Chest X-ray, PA view. Patient: 56 years old, sex F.
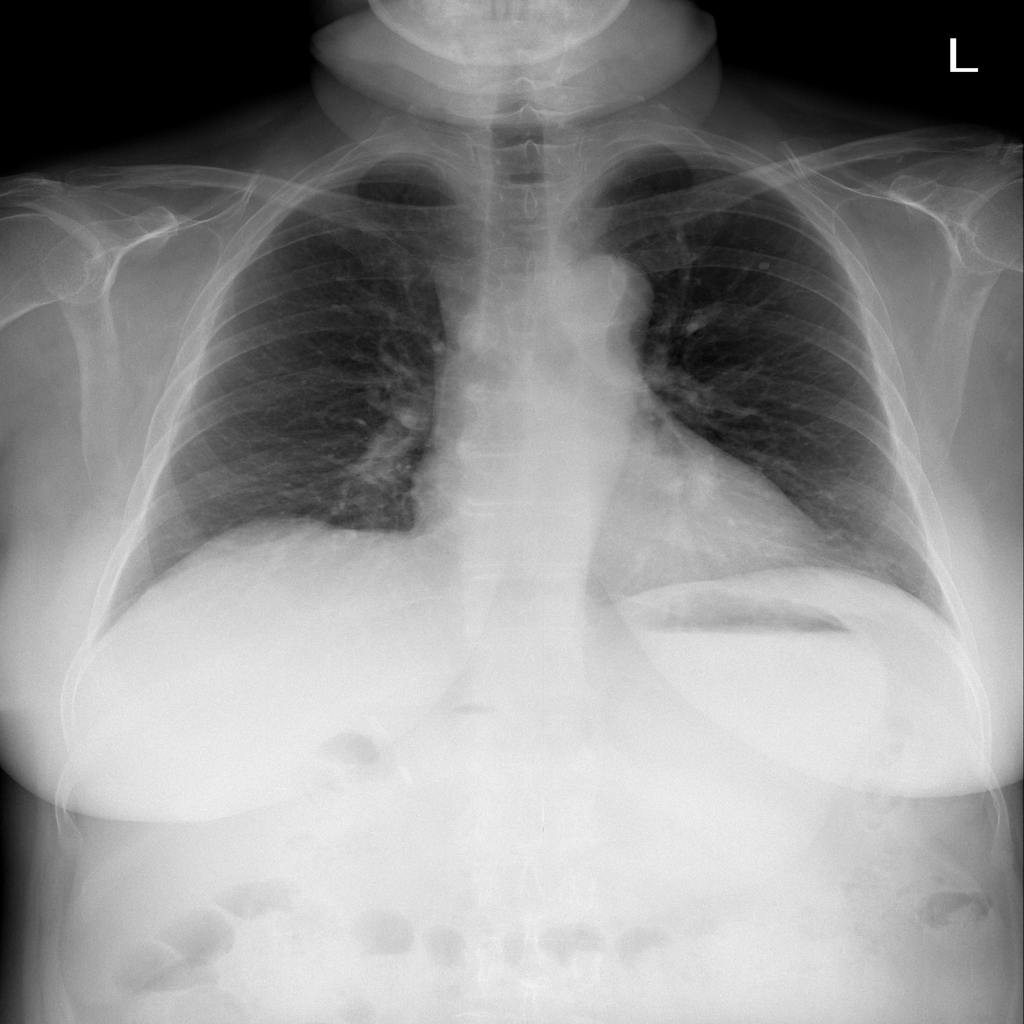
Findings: Nodule